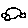
Label: car